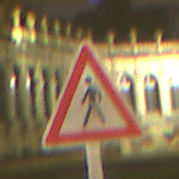
Verkehrszeichen: FussgaengerRechts
Umgebung: Outdoor, Urban
Tageszeit: Night
Wetter: Overcast
Licht: Artificial
Jahreszeit: NotSpecified
Kontrast: HighContrast